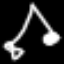
Label: angel